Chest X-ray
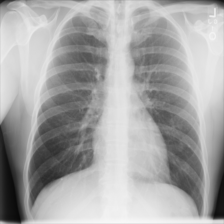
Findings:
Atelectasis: negative
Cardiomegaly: negative
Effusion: negative
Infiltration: positive
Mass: negative
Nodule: positive
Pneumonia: negative
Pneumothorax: negative
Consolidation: negative
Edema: negative
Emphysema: negative
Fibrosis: negative
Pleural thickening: negative
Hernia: negative